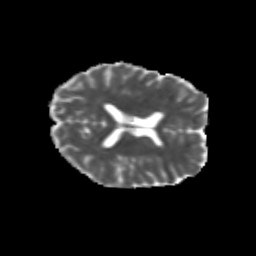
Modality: MD
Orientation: axial
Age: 25
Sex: female
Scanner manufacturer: siemens
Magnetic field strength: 3 T
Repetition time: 3.5 s
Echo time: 0.113 s